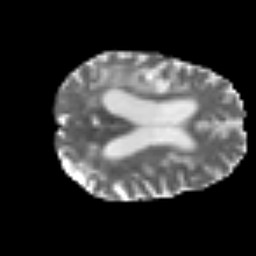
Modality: T2w
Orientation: axial
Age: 69
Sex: male
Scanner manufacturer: siemens
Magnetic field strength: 3 T
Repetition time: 3.2 s
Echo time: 0.081 s